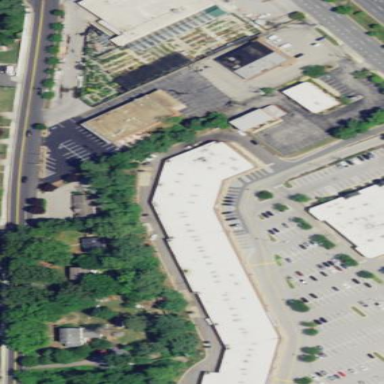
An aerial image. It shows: Retail building.